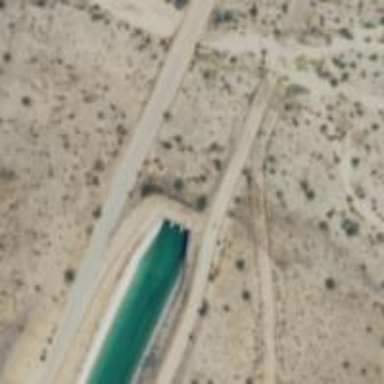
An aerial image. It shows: Culvert tunnel for water canal.